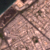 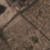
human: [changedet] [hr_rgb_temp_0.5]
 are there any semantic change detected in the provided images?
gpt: A wide island made of dredged sand and rock was built in the sea.